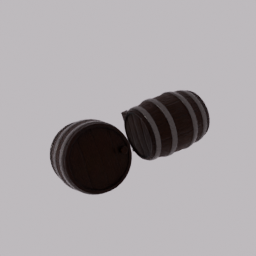
Label: tools